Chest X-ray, AP view. Patient: 34 years old, sex F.
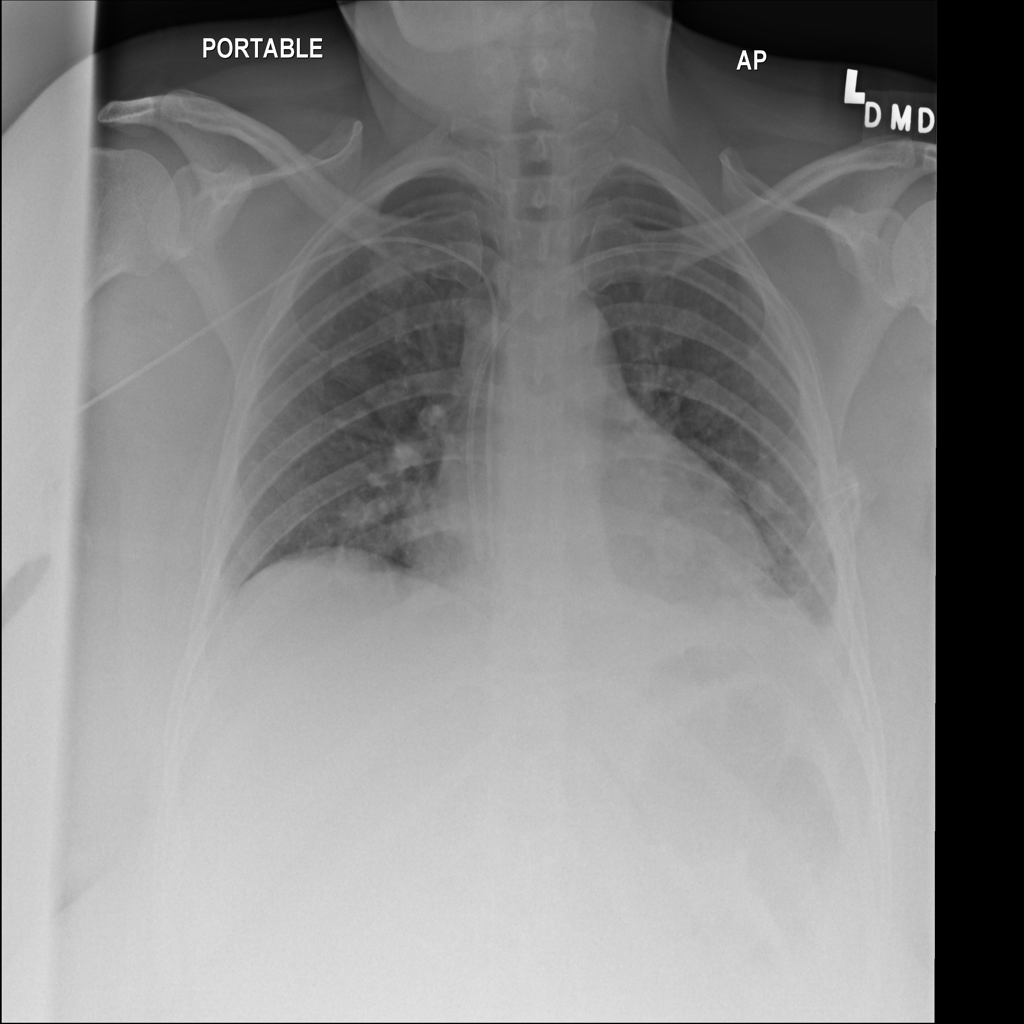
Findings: No Finding